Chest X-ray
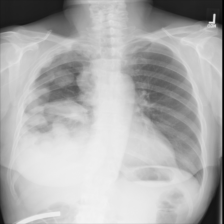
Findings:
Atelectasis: negative
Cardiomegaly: negative
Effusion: negative
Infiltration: negative
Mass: positive
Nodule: negative
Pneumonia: negative
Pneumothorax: negative
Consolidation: negative
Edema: negative
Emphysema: negative
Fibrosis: negative
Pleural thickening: negative
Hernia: negative